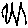
Label: zigzag